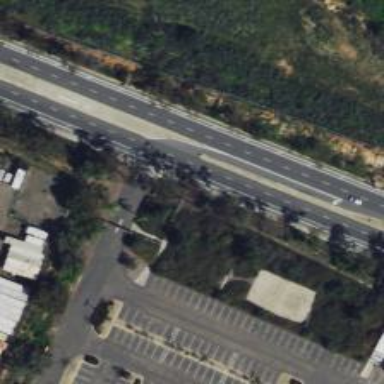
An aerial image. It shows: Tertiary link road with asphalt surface.